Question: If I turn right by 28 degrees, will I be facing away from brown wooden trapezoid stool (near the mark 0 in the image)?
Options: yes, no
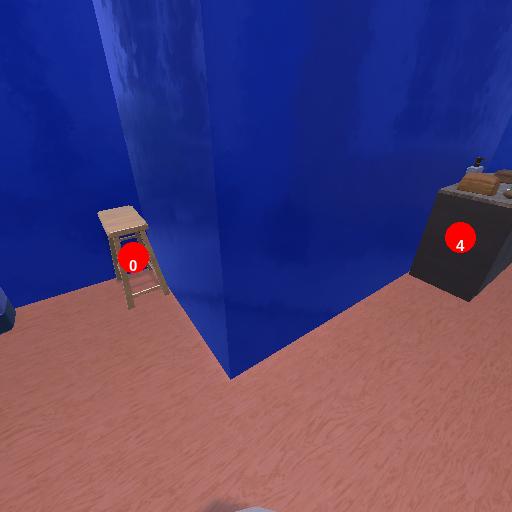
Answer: yes